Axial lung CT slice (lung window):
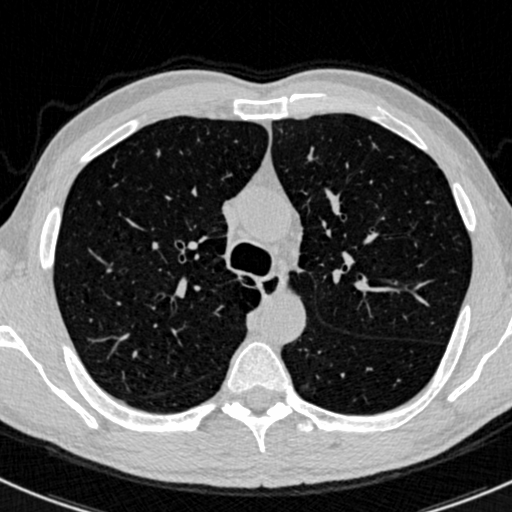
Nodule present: no